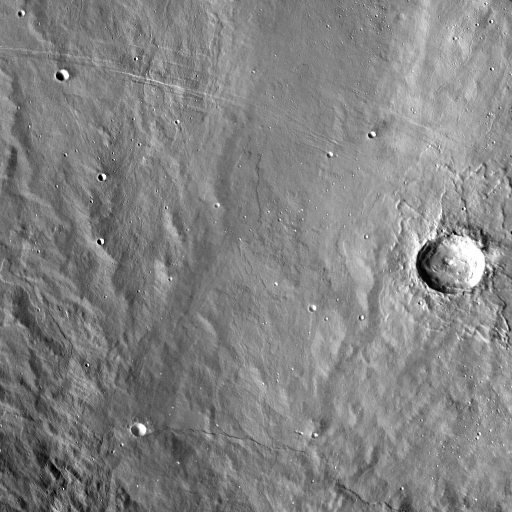
Crater classes present: Background, Other, Layered